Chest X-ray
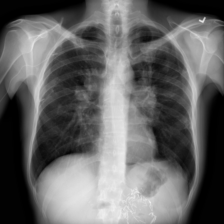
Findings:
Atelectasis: negative
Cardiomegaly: negative
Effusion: negative
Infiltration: positive
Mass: positive
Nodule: positive
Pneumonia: negative
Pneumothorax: negative
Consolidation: positive
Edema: negative
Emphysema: negative
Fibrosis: negative
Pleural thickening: negative
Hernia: negative